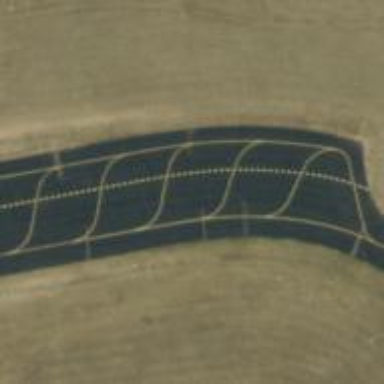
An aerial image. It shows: Image of taxiway at airport.